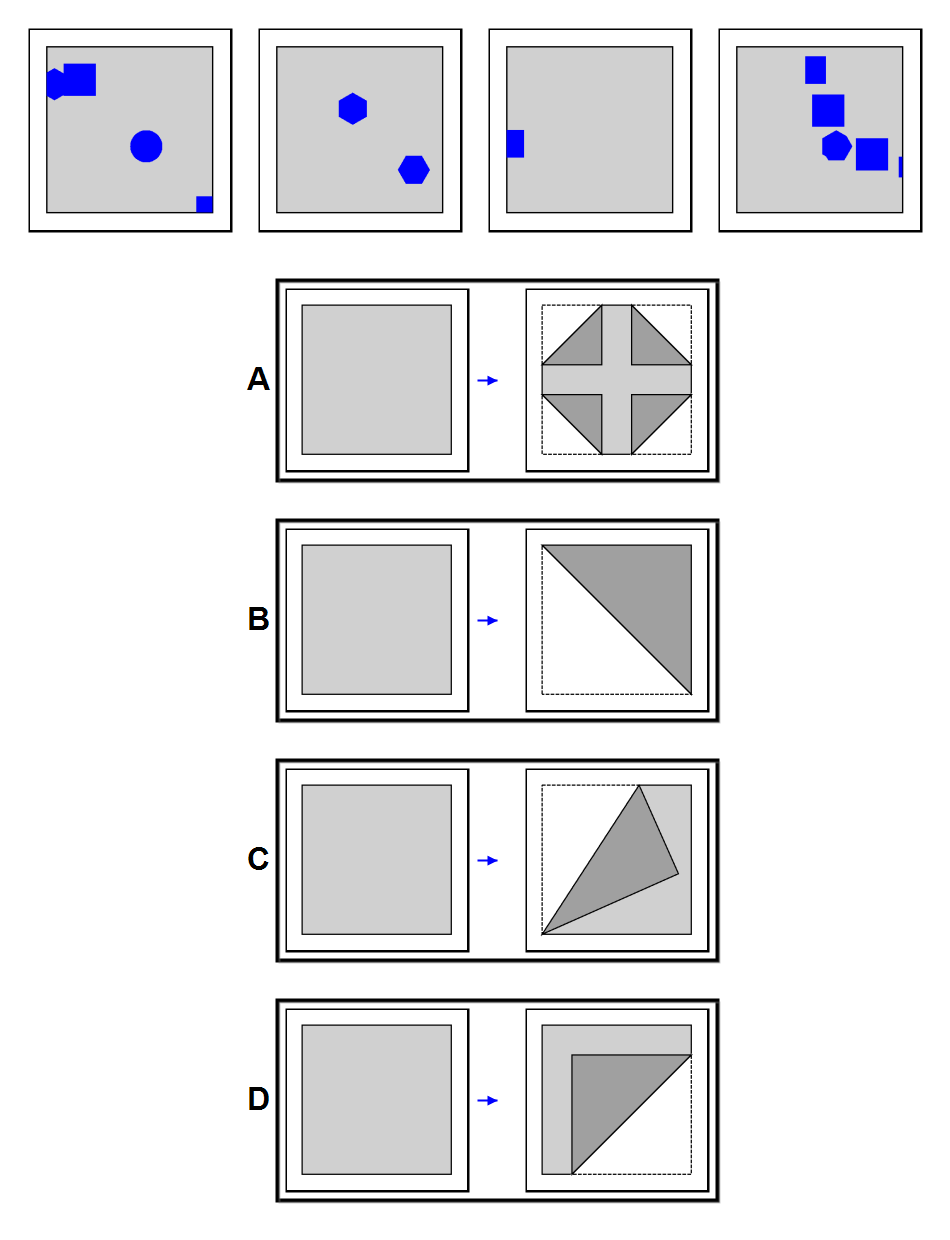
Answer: D